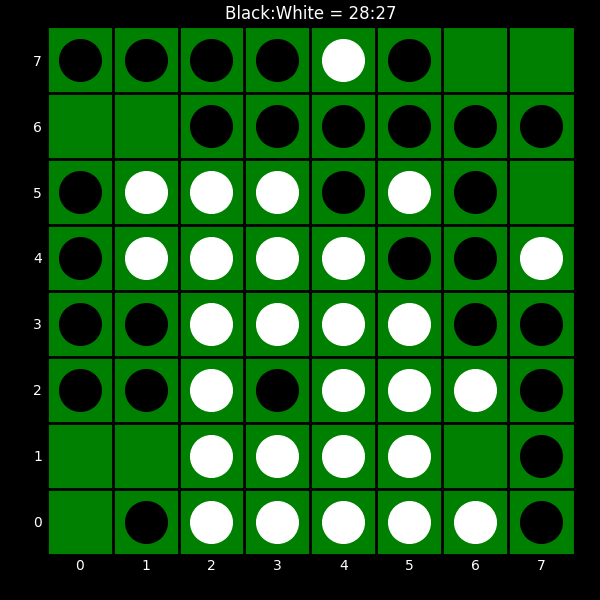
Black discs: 28
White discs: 27